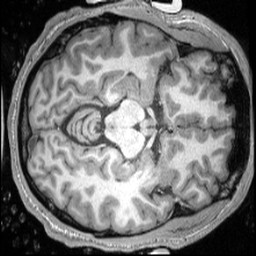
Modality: T1w
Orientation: axial
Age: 22
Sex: male
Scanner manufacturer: siemens
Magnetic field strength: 3 T
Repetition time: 2.3 s
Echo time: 0.00308 s